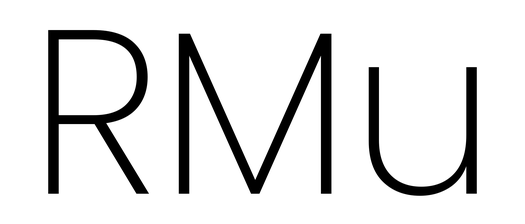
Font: Poppins-ExtraLight